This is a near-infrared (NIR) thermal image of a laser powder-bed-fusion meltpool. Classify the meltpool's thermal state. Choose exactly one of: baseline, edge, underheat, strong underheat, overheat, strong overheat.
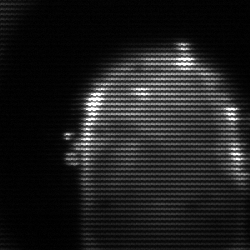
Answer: baseline